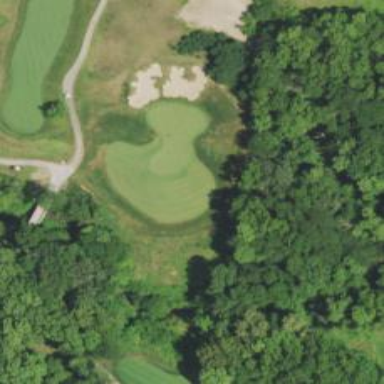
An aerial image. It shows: Golf hole.